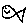
Label: fish